Aerial crown-view tile of a tropical tree (Barro Colorado Island, Panama), acquired 20240918:
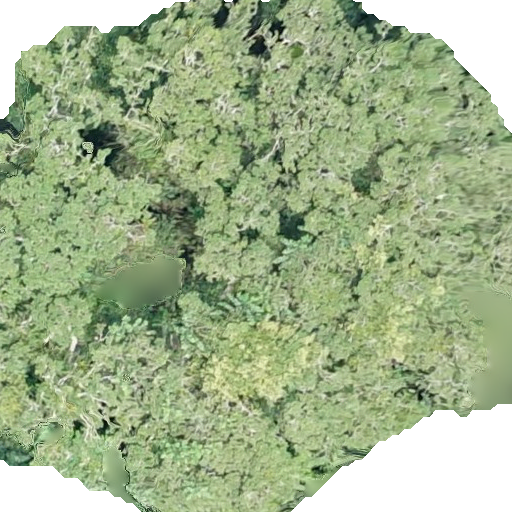
Species: Brosimum alicastrum
GBIF accepted scientific name: Brosimum alicastrum
Crown area: 438.816 m²